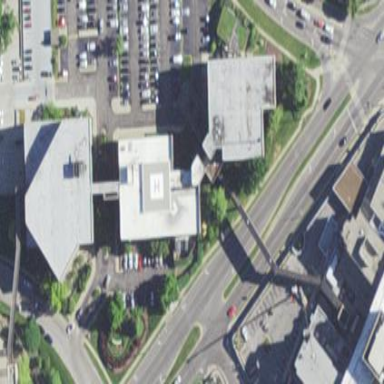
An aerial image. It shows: Hospital building.